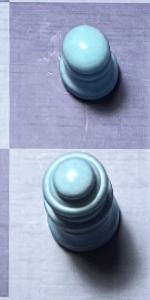
Label: Queen_White